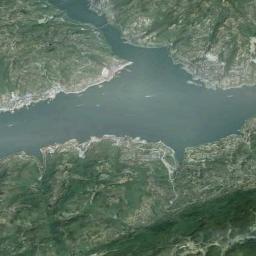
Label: river